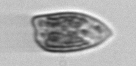
Label: Prorocentrum_dentatum